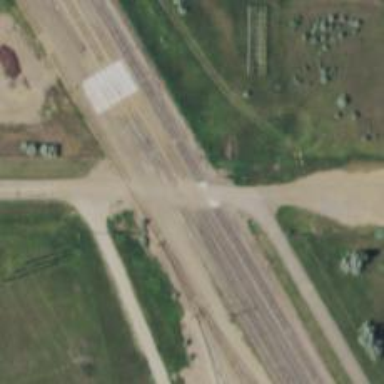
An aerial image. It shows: Railway level crossing.